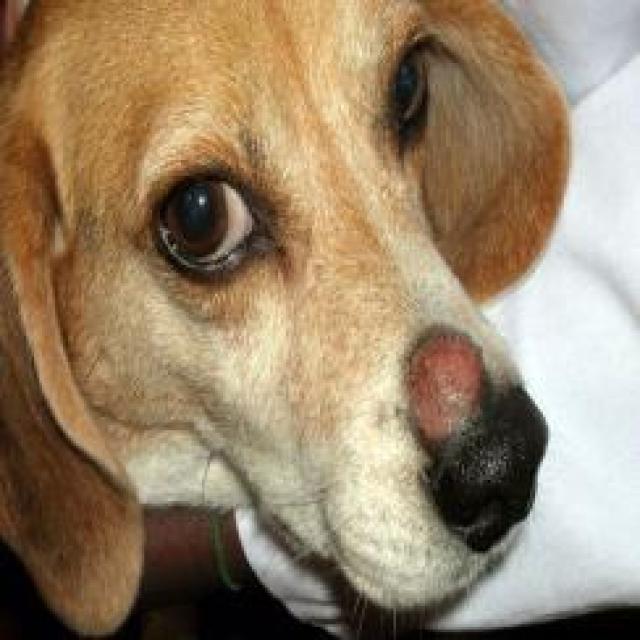
Canine hypersensitivity reaction — allergic skin response with urticaria, erythema, pruritus, and angioedema. May be food, environmental, or flea allergy related.